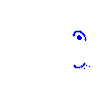
Particle: electron